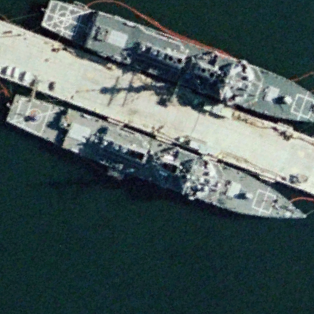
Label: destroyer